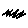
Label: zigzag